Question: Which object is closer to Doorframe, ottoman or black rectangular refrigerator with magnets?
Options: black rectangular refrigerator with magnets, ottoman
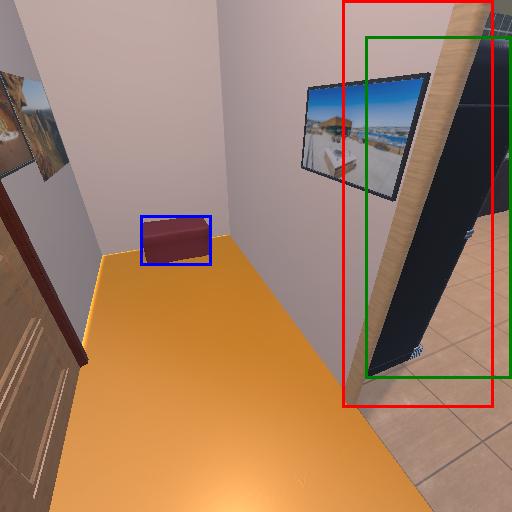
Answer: black rectangular refrigerator with magnets